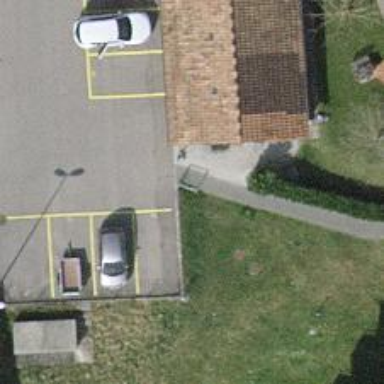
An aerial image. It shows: Gate.